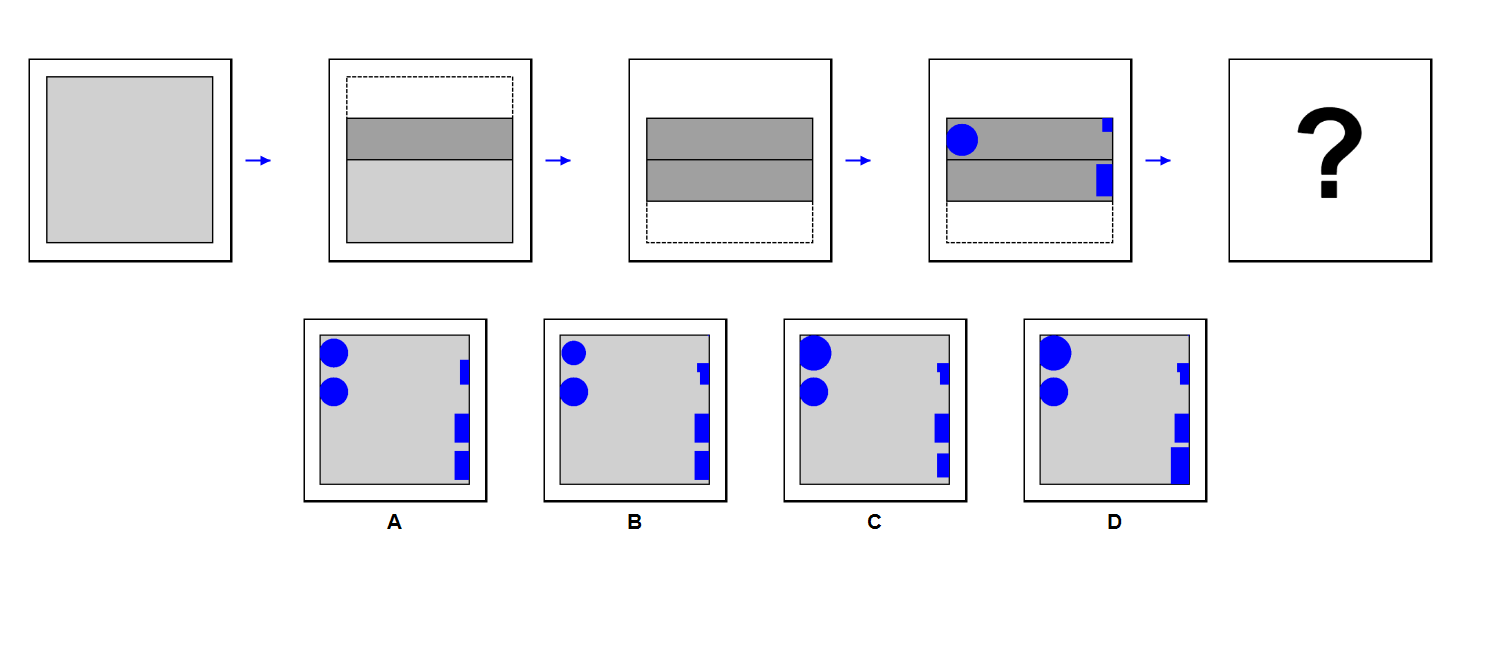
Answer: A